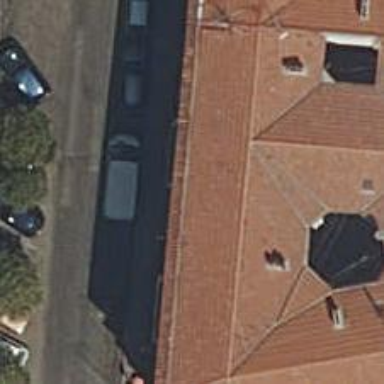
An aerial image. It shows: Restaurant.